Brain MRI, t1w sequence, axial 2D slice.
Patient: age 46, sex F, weight 95 kg, height 1.95 m
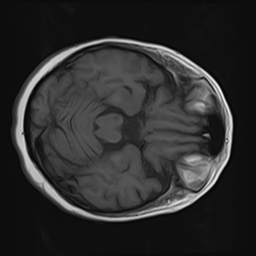